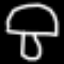
Label: mushroom